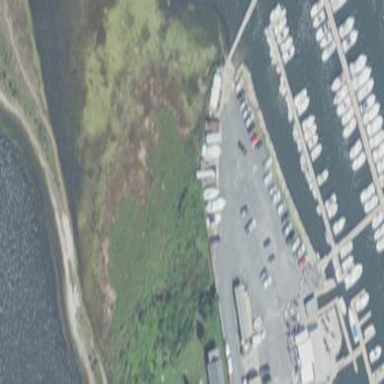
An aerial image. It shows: Boatyard along the waterway.